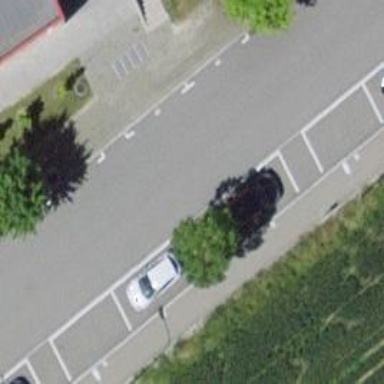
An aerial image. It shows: Residential road with asphalt surface and parallel parking lanes on both sides.